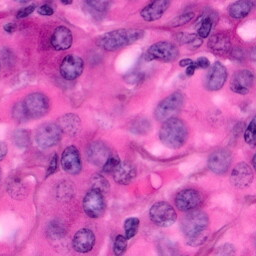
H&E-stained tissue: Pancreatic